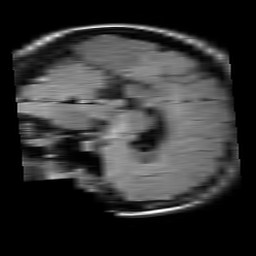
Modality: FLAIR
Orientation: sagittal
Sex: female
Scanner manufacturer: philips
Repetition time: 11 s
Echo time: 0.125 s